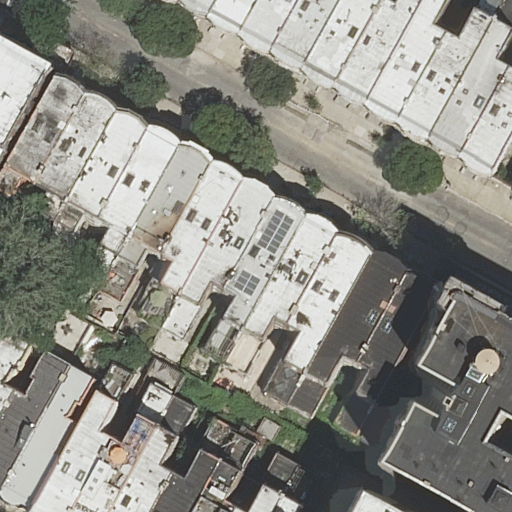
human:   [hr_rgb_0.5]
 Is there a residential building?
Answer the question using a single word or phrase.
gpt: yes

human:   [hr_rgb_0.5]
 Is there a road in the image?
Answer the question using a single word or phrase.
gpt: yes

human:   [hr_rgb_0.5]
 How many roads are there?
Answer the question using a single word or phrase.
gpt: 1

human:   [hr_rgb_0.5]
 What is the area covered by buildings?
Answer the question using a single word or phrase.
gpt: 6145m2

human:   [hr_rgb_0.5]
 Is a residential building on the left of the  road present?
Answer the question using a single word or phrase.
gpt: yes

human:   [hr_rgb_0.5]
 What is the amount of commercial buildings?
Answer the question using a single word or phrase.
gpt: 0

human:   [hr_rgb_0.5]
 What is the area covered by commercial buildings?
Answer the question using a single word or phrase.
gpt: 0m2

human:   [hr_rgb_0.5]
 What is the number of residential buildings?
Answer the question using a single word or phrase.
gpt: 36

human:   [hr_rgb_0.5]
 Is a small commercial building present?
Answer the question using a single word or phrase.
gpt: no

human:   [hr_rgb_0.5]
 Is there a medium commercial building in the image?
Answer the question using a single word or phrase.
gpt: no

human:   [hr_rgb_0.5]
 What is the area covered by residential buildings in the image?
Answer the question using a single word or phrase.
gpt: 6145m2

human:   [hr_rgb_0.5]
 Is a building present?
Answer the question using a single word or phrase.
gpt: yes

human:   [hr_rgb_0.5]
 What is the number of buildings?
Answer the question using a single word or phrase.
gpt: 36

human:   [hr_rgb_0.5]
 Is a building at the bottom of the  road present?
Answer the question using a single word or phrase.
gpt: yes

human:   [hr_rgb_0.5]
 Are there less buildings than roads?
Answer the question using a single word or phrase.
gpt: no

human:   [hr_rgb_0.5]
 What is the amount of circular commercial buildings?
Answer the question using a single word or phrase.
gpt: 0

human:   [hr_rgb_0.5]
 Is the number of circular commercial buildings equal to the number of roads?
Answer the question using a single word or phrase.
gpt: no

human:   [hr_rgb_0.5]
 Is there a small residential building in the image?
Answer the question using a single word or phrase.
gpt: yes

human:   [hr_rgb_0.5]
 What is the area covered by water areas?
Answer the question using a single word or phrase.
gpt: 0m2

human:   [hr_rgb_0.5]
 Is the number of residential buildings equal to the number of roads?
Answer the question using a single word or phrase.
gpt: no

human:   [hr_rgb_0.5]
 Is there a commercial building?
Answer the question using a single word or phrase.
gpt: no

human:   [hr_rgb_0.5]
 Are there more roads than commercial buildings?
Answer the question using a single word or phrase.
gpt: yes

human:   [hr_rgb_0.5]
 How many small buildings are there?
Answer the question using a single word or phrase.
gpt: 9

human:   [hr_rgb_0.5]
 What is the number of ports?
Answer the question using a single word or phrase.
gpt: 0

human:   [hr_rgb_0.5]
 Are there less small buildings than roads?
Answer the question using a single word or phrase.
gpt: no

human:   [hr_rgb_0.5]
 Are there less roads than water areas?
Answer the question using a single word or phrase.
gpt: no

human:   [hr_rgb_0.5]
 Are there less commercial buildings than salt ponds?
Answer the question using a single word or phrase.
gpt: no

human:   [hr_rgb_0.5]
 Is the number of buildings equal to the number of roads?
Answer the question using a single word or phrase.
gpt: no

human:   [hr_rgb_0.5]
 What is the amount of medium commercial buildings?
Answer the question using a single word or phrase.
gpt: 0

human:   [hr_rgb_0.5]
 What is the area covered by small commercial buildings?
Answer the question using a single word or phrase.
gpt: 0m2

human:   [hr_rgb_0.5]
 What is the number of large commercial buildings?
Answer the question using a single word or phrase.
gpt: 0

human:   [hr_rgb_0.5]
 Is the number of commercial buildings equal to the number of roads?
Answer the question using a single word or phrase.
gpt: no

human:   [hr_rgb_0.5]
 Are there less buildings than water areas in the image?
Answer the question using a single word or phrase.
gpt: no

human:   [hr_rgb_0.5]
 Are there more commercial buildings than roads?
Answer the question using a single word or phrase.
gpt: no

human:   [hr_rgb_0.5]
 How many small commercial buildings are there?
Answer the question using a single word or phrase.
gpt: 0

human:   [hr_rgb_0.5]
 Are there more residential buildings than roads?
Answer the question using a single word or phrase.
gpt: yes

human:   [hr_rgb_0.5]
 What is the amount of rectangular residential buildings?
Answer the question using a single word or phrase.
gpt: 9

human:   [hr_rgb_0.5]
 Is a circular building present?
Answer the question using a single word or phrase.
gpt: no

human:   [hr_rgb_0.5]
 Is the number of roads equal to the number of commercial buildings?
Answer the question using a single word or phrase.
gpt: no

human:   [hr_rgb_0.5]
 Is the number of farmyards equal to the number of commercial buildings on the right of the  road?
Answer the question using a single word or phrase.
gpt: yes

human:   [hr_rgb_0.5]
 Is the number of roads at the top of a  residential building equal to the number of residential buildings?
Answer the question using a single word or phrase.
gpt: no

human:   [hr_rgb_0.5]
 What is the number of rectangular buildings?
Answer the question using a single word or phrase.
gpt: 9

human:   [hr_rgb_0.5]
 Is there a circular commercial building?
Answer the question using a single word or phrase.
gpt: no

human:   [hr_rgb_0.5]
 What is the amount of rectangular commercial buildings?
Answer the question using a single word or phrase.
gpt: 0

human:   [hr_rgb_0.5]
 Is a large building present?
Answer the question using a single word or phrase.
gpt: yes

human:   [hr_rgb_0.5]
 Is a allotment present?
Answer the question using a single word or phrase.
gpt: no

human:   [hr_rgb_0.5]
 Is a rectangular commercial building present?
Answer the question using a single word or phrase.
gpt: no

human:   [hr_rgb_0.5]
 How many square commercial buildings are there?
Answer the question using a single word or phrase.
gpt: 0

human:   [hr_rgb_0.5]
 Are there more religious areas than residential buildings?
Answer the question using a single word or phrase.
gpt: no

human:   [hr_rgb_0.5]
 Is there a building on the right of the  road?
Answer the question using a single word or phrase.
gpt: yes

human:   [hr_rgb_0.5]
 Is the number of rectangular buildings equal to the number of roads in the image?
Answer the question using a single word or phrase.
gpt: no

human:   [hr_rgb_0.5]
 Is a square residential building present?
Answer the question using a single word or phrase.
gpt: no

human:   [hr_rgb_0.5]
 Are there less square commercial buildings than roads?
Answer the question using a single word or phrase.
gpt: yes

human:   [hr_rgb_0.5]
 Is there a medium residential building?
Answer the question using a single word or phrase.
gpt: yes

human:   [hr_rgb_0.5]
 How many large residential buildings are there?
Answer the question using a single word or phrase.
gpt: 1

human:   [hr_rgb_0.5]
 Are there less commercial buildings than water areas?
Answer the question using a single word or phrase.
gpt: no

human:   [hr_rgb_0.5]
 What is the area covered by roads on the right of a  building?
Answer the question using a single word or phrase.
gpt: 0m2

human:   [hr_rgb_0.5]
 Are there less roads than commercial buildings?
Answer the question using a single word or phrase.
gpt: no

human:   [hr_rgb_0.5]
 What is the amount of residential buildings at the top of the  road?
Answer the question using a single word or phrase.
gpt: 7

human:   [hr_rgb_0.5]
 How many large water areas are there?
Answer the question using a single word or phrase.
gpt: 0

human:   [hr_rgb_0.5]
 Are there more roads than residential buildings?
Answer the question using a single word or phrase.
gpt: no

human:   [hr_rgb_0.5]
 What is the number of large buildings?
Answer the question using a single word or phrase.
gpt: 1

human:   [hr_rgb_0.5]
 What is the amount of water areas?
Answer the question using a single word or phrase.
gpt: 0

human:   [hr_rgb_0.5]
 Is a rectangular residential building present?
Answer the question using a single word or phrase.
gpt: yes